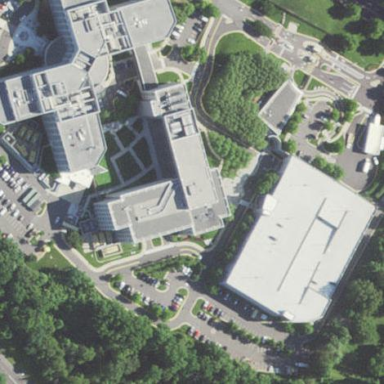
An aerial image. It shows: Office building.